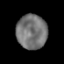
Tissue: prostate
Cell type: T cells
Senescence score: 0.3375
Nuclear area (px): 1031
Mean DAPI intensity: 116.378